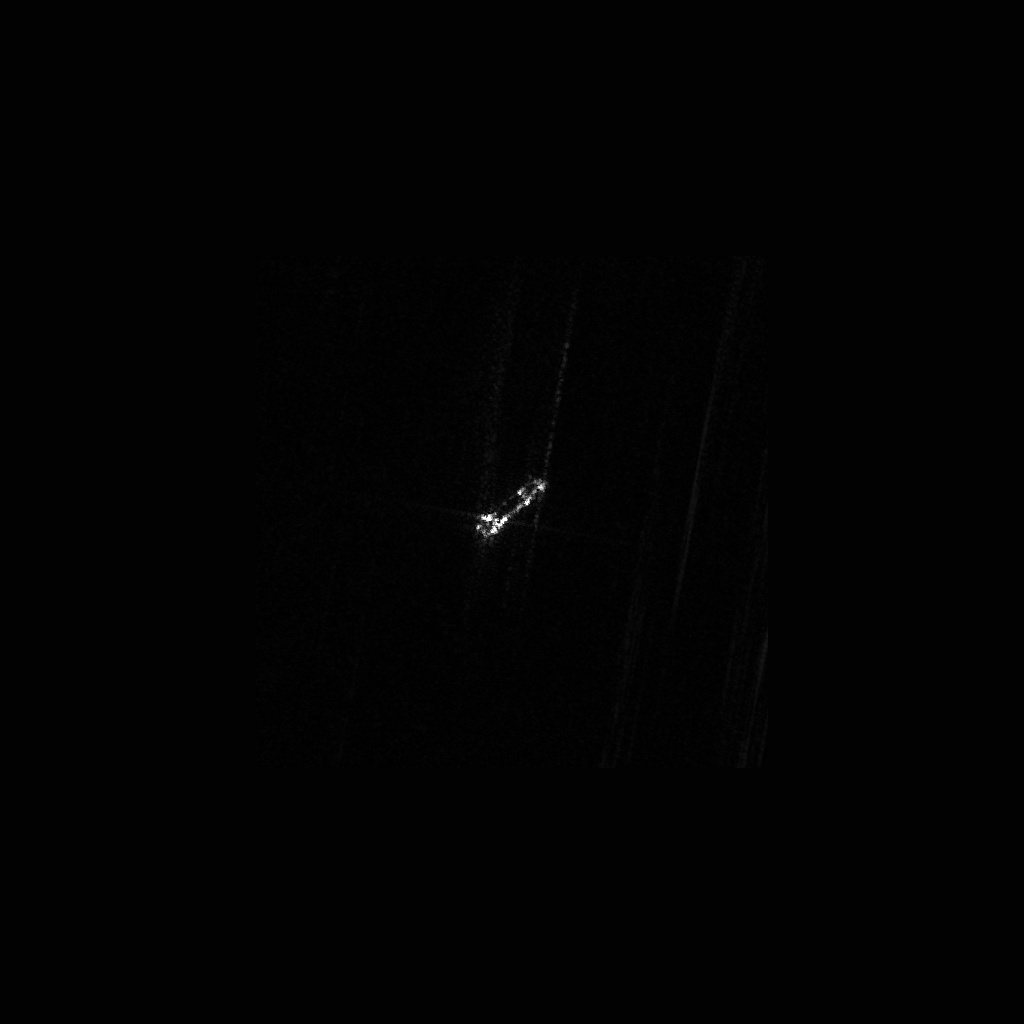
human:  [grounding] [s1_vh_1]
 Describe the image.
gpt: In the satellite image, there is  <ref>1 medium dredger </ref> <box>[[48, 44, 50, 54, 49]]</box> located at center.